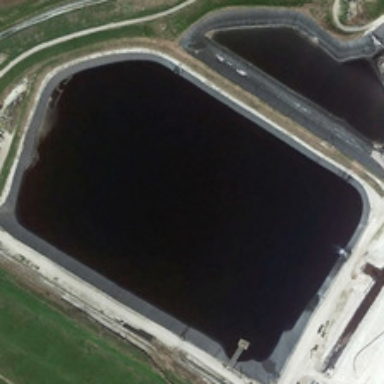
Green meadows are around two ponds .